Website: apple
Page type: customer-info-address
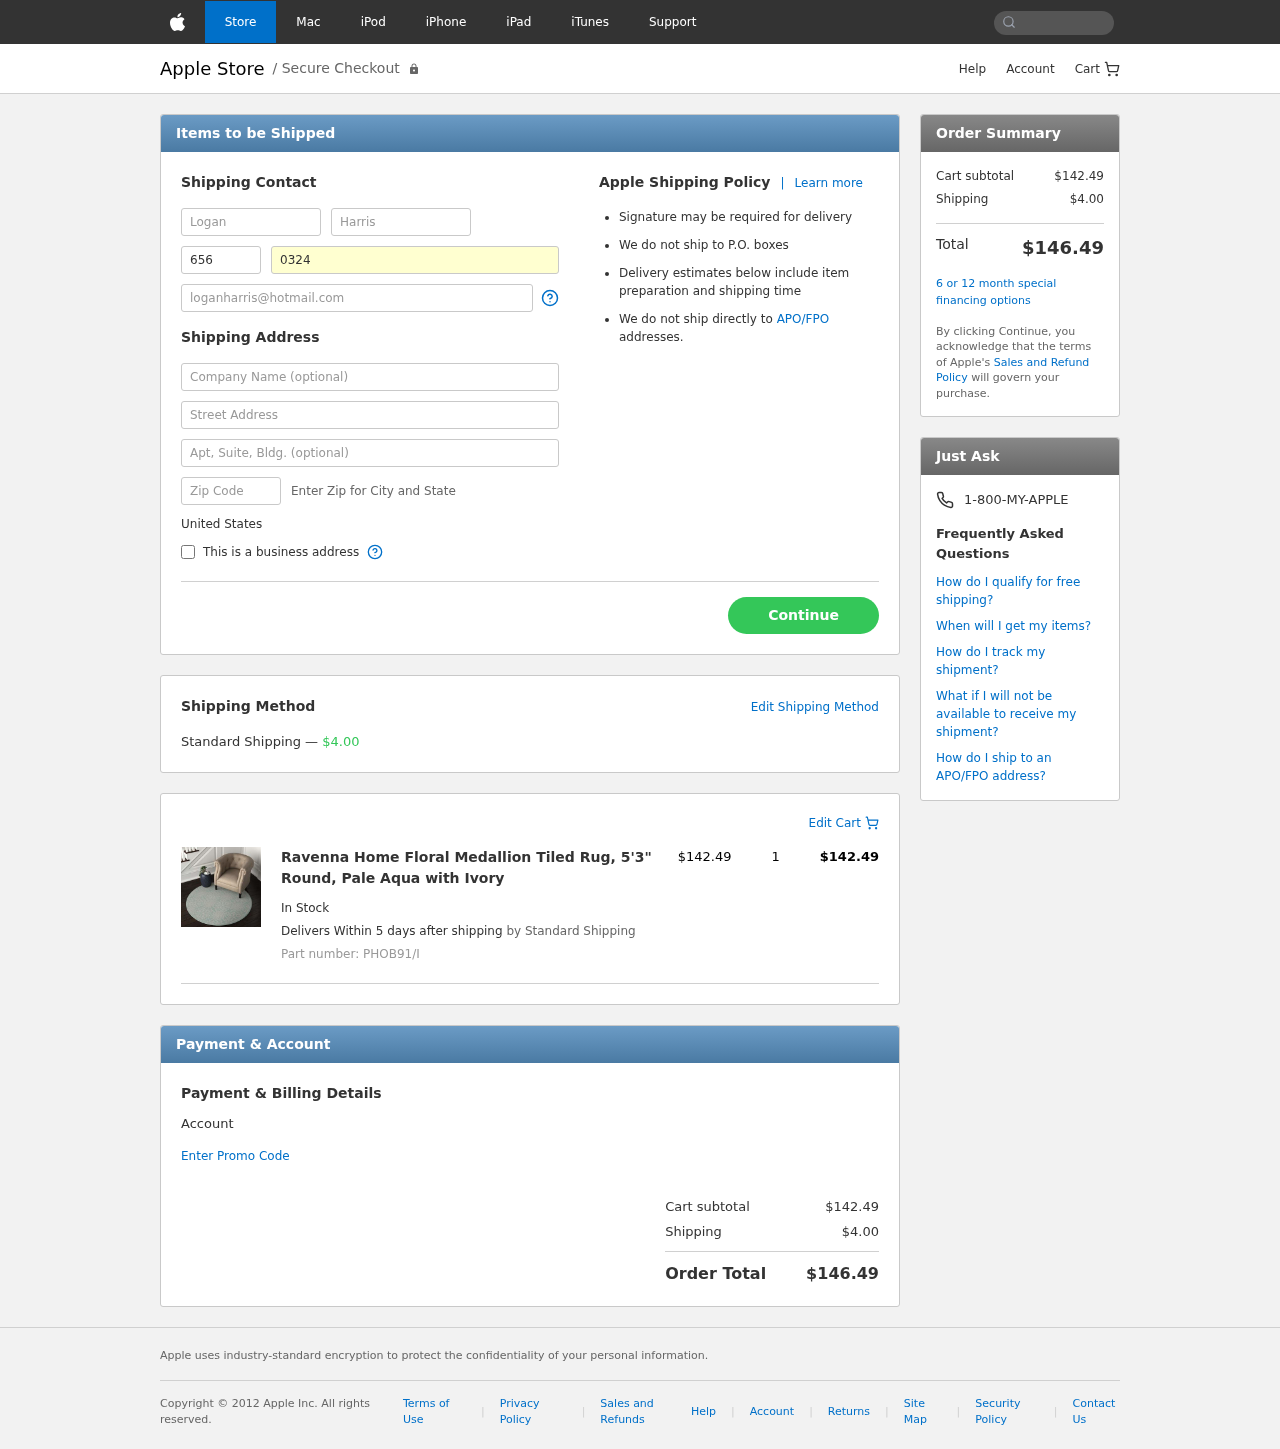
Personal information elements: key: PII_COUNTRY
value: United States
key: PII_FIRSTNAME
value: Logan
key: PII_LASTNAME
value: Harris
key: PII_PHONE_AREA
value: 656
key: PII_PHONE_LINE
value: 0324
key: PII_EMAIL
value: loganharris@hotmail.com
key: PII_STREET
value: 55266 James Fall
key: PII_STREET2
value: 319 Calderon Road Suite 453
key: PII_POSTCODE
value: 51061
Product elements: key: PRODUCT1_NAME
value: Ravenna Home Floral Medallion Tiled Rug, 5'3" Round, Pale Aqua with Ivory
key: PRODUCT1_PRICE
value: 142.49
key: PRODUCT1_QUANTITY
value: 1
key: PRODUCT1_SKU
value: PHOB91/I
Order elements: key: ORDER_SHIPPING_COST
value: $4.00
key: ORDER_ITEM_TOTAL
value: $142.49
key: ORDER_SUBTOTAL
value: $142.49
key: ORDER_TOTAL
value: $146.49